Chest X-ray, PA view. Patient: 47 years old, sex F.
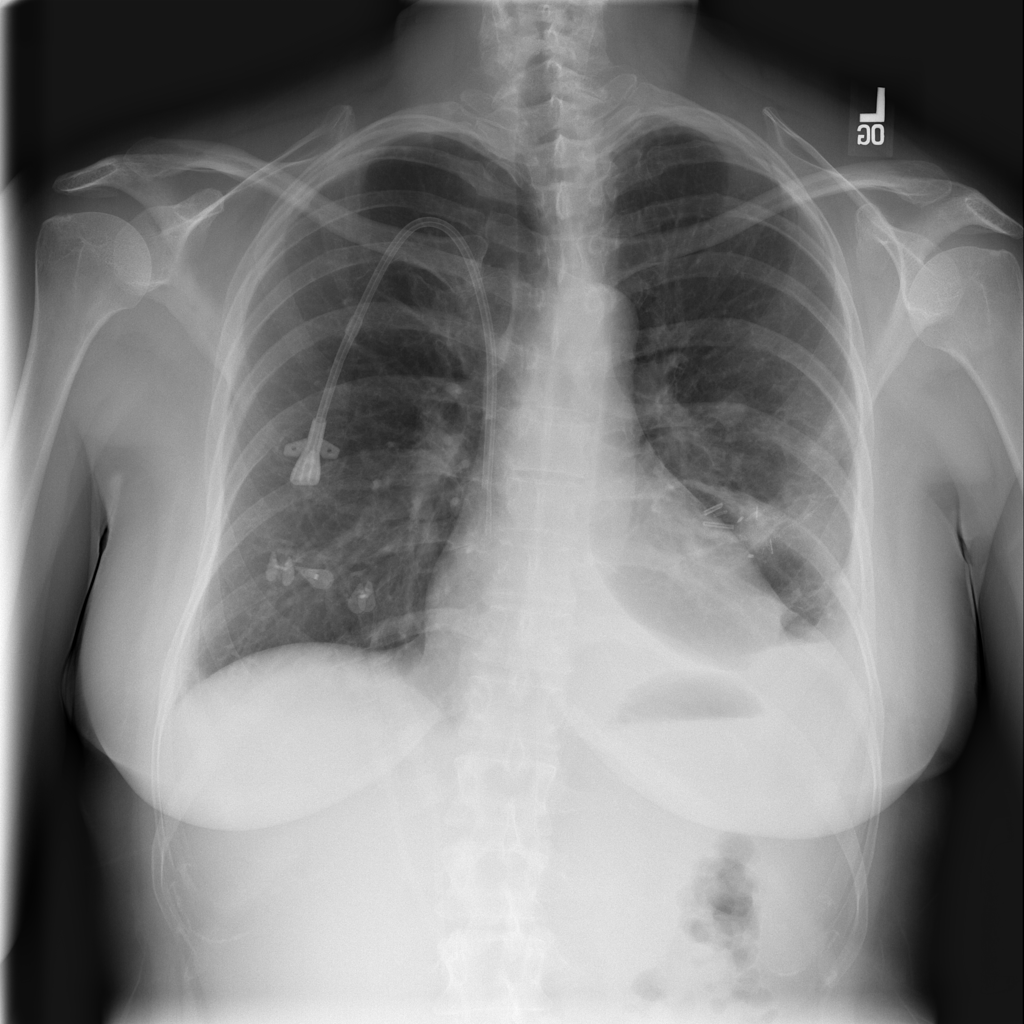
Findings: Nodule